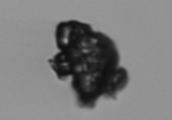
Label: Delphineis